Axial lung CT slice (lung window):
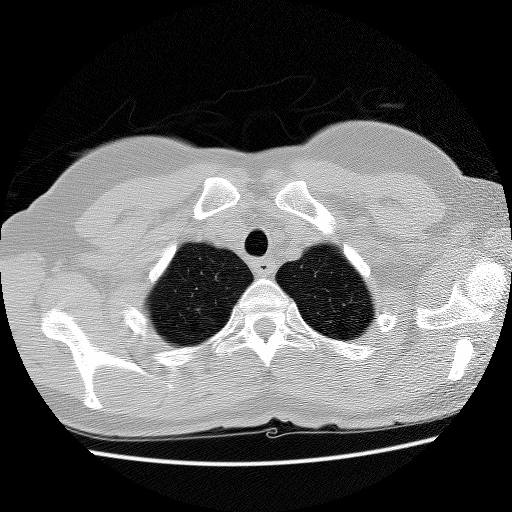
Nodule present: no